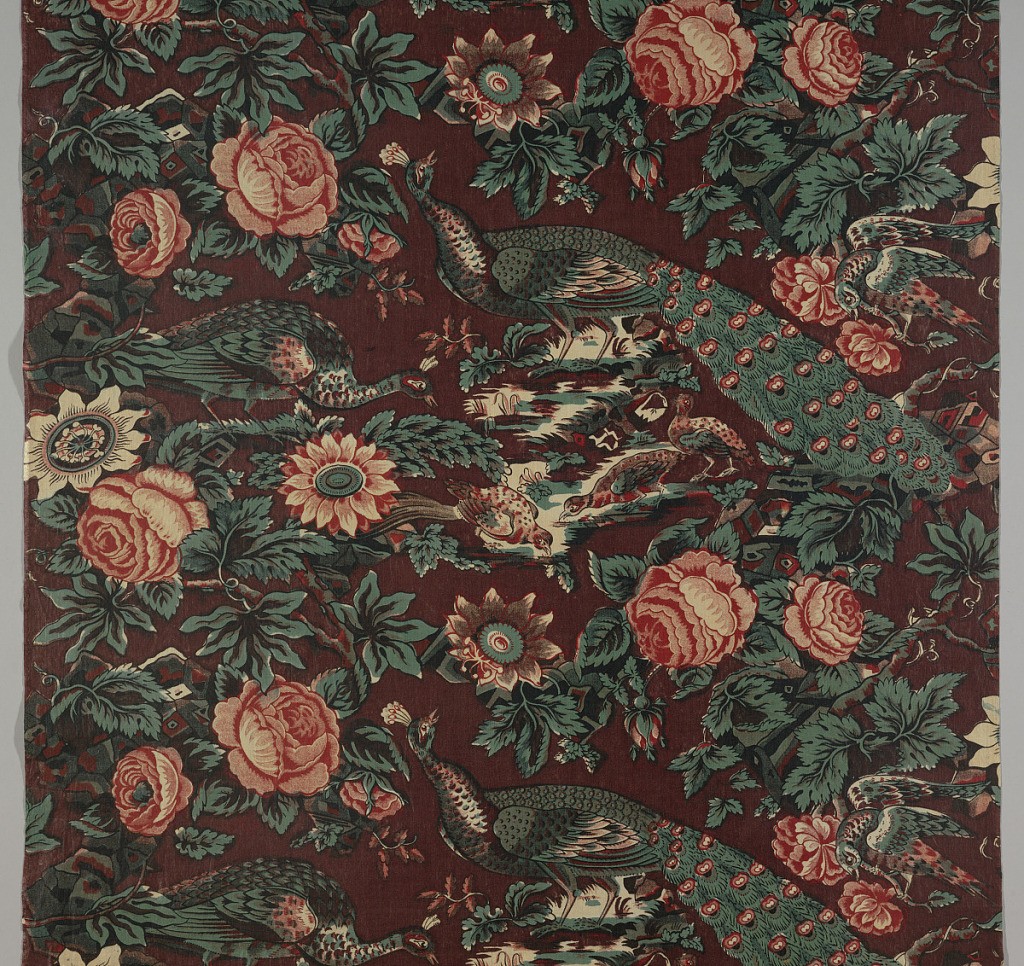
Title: Textile
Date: ca. 1825
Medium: cotton Technique: roller printed on plain weave, glazed
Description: Repeat of the same horizontal band with two large peacocks and other smaller birds among flowers. The background is deep red-purple - the overall color effect is heavy and dark.